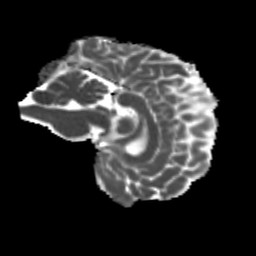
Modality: MD
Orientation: sagittal
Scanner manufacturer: siemens
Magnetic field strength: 3 T
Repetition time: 4 s
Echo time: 0.0594 s